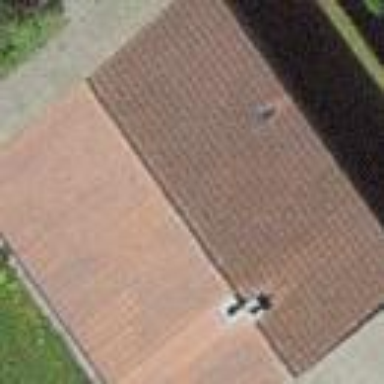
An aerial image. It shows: Residential building.